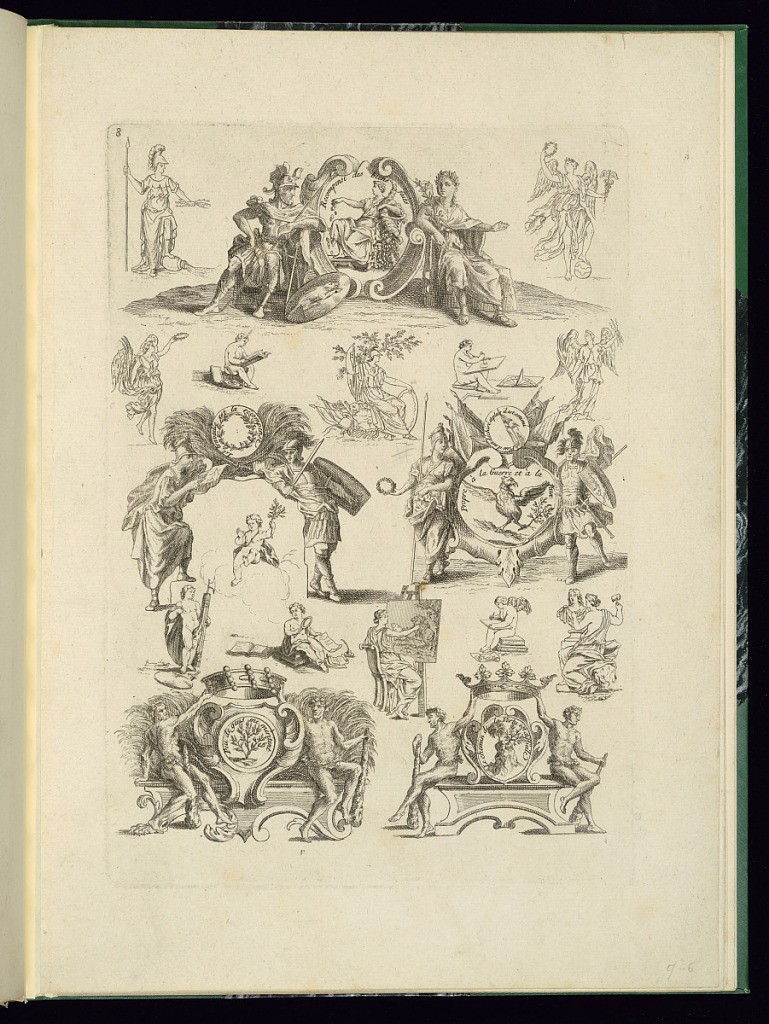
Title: Heraldic Achievement Designs
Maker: Nicolas Guérard, French, ca.1648 – 1719
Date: late 17th–early 18th century
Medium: Etching on laid paper
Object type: Print
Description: Five designs for heraldic achievements with devices in the central cartouches, or shields, supported by allegorical figures and military figures. Smaller individual angels, putti, and allegorical figures that can be used in the design of heraldic achievements are in outline in between the achievement designs. The plate is numbered.